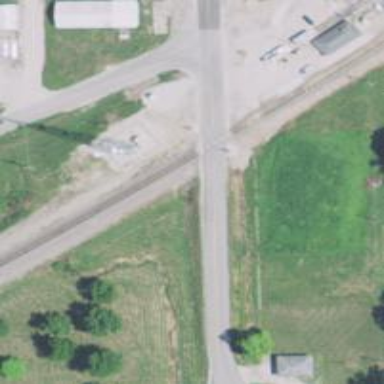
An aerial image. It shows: Railway service station.